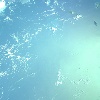
Label: water